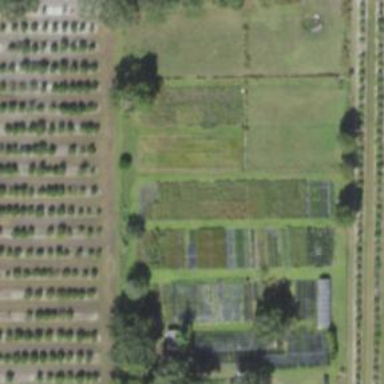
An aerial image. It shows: Plant nursery with trees.